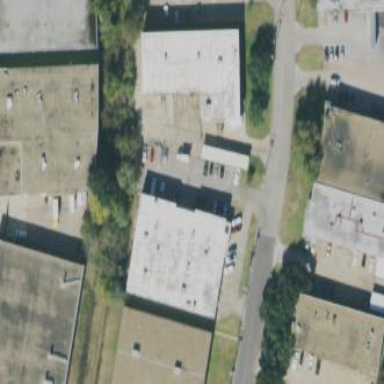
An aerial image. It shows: Warehouse building.